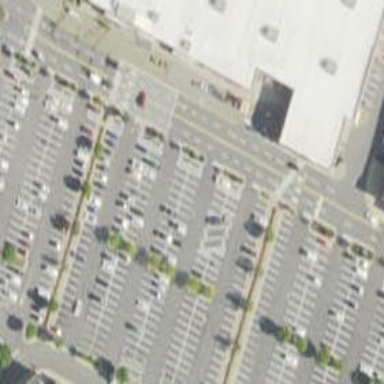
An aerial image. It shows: Parking space.